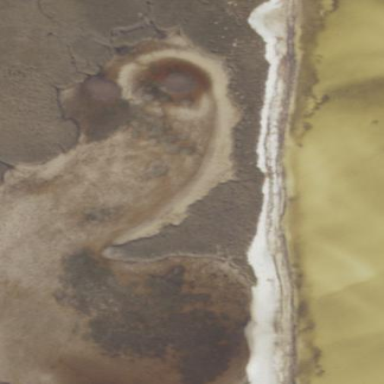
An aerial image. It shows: Tidalflat wetland.